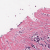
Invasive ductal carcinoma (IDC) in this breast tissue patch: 0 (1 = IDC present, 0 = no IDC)